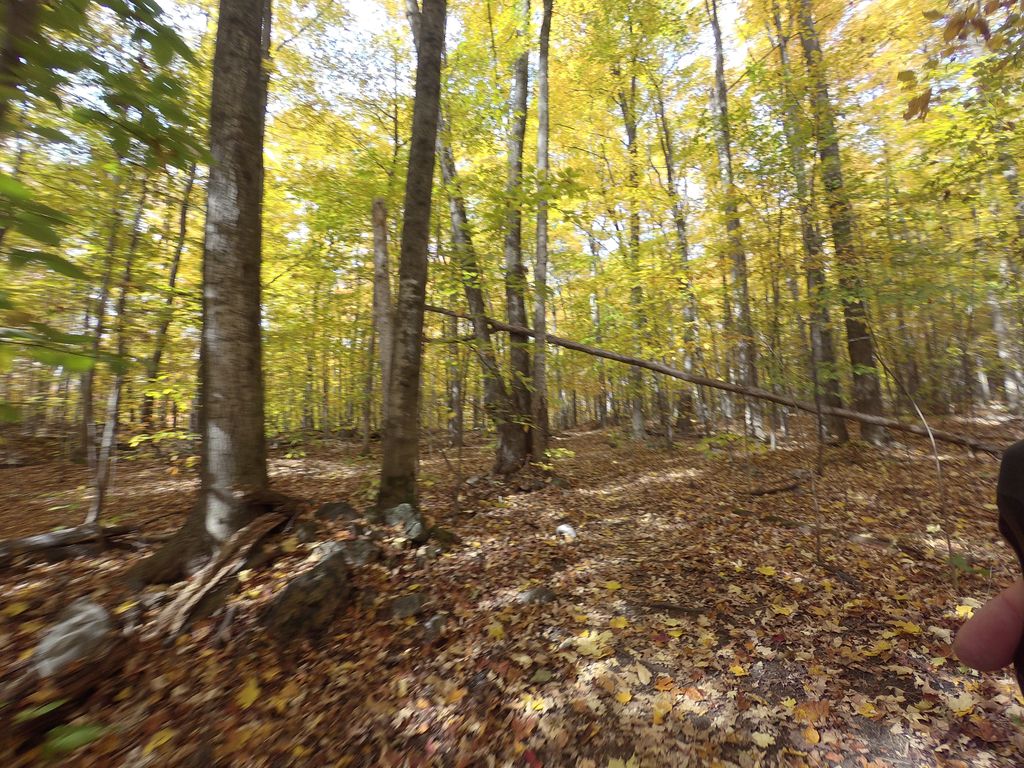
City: ottawa-gatineau